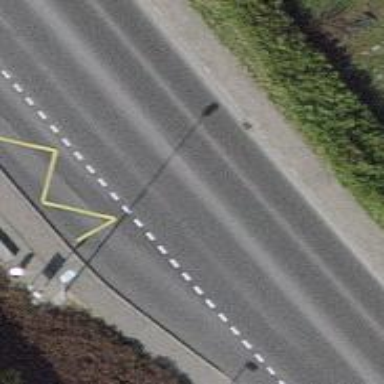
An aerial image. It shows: Bus stop for trolleybuses with designated stop position.